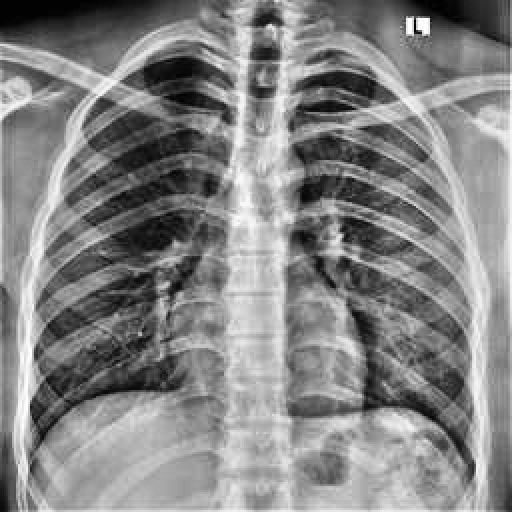
Finding: NORMAL